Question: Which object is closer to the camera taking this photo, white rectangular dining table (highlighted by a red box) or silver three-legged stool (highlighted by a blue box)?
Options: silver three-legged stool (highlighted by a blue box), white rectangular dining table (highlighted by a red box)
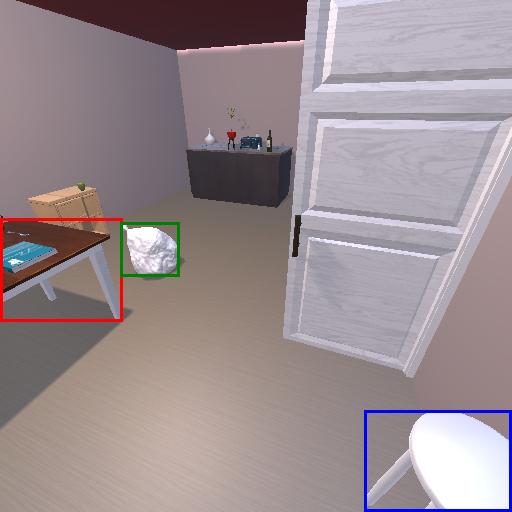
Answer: silver three-legged stool (highlighted by a blue box)